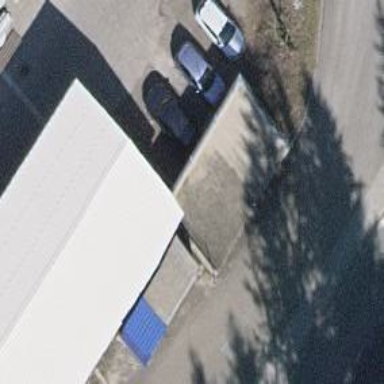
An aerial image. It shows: Group of garages.